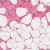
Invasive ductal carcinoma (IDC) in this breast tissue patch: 0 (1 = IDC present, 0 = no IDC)